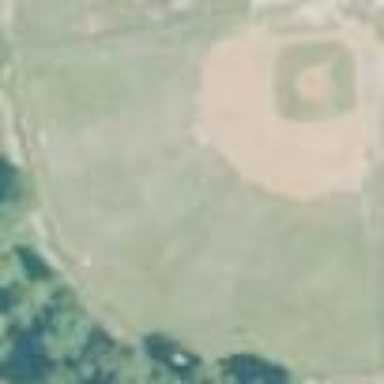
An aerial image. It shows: Baseball pitch for leisure land activities.